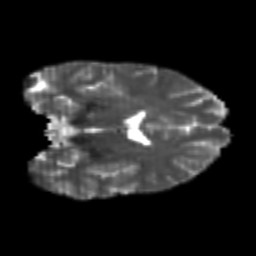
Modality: T2w
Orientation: coronal
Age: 21
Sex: female
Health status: healthy
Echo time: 0.074 s